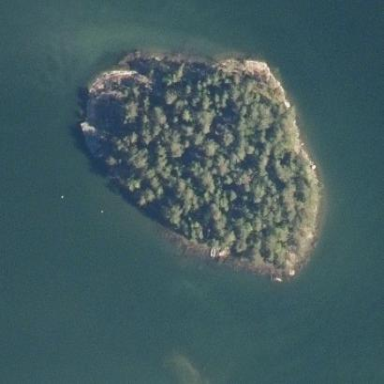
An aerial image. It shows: Island with natural coastline.